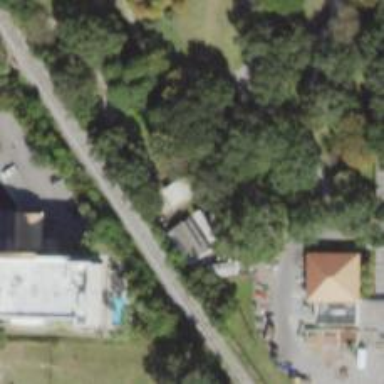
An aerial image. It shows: Miniature railway in service yard.